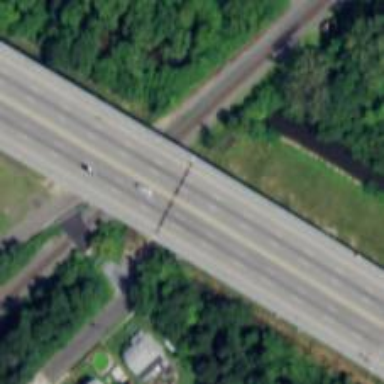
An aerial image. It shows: Urban freeway bridge over motorway.